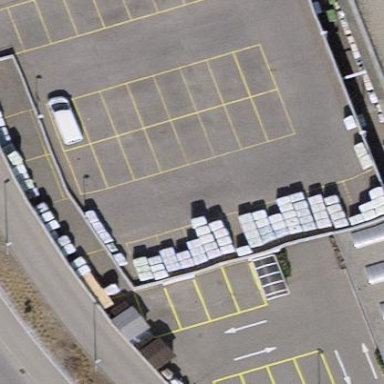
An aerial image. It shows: Multi-storey parking facility.